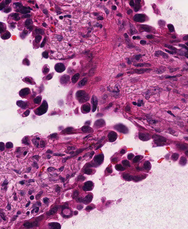
Tumor epithelial tissue: yes
Tumor-associated stroma tissue: yes
Normal tissue: no